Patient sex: M
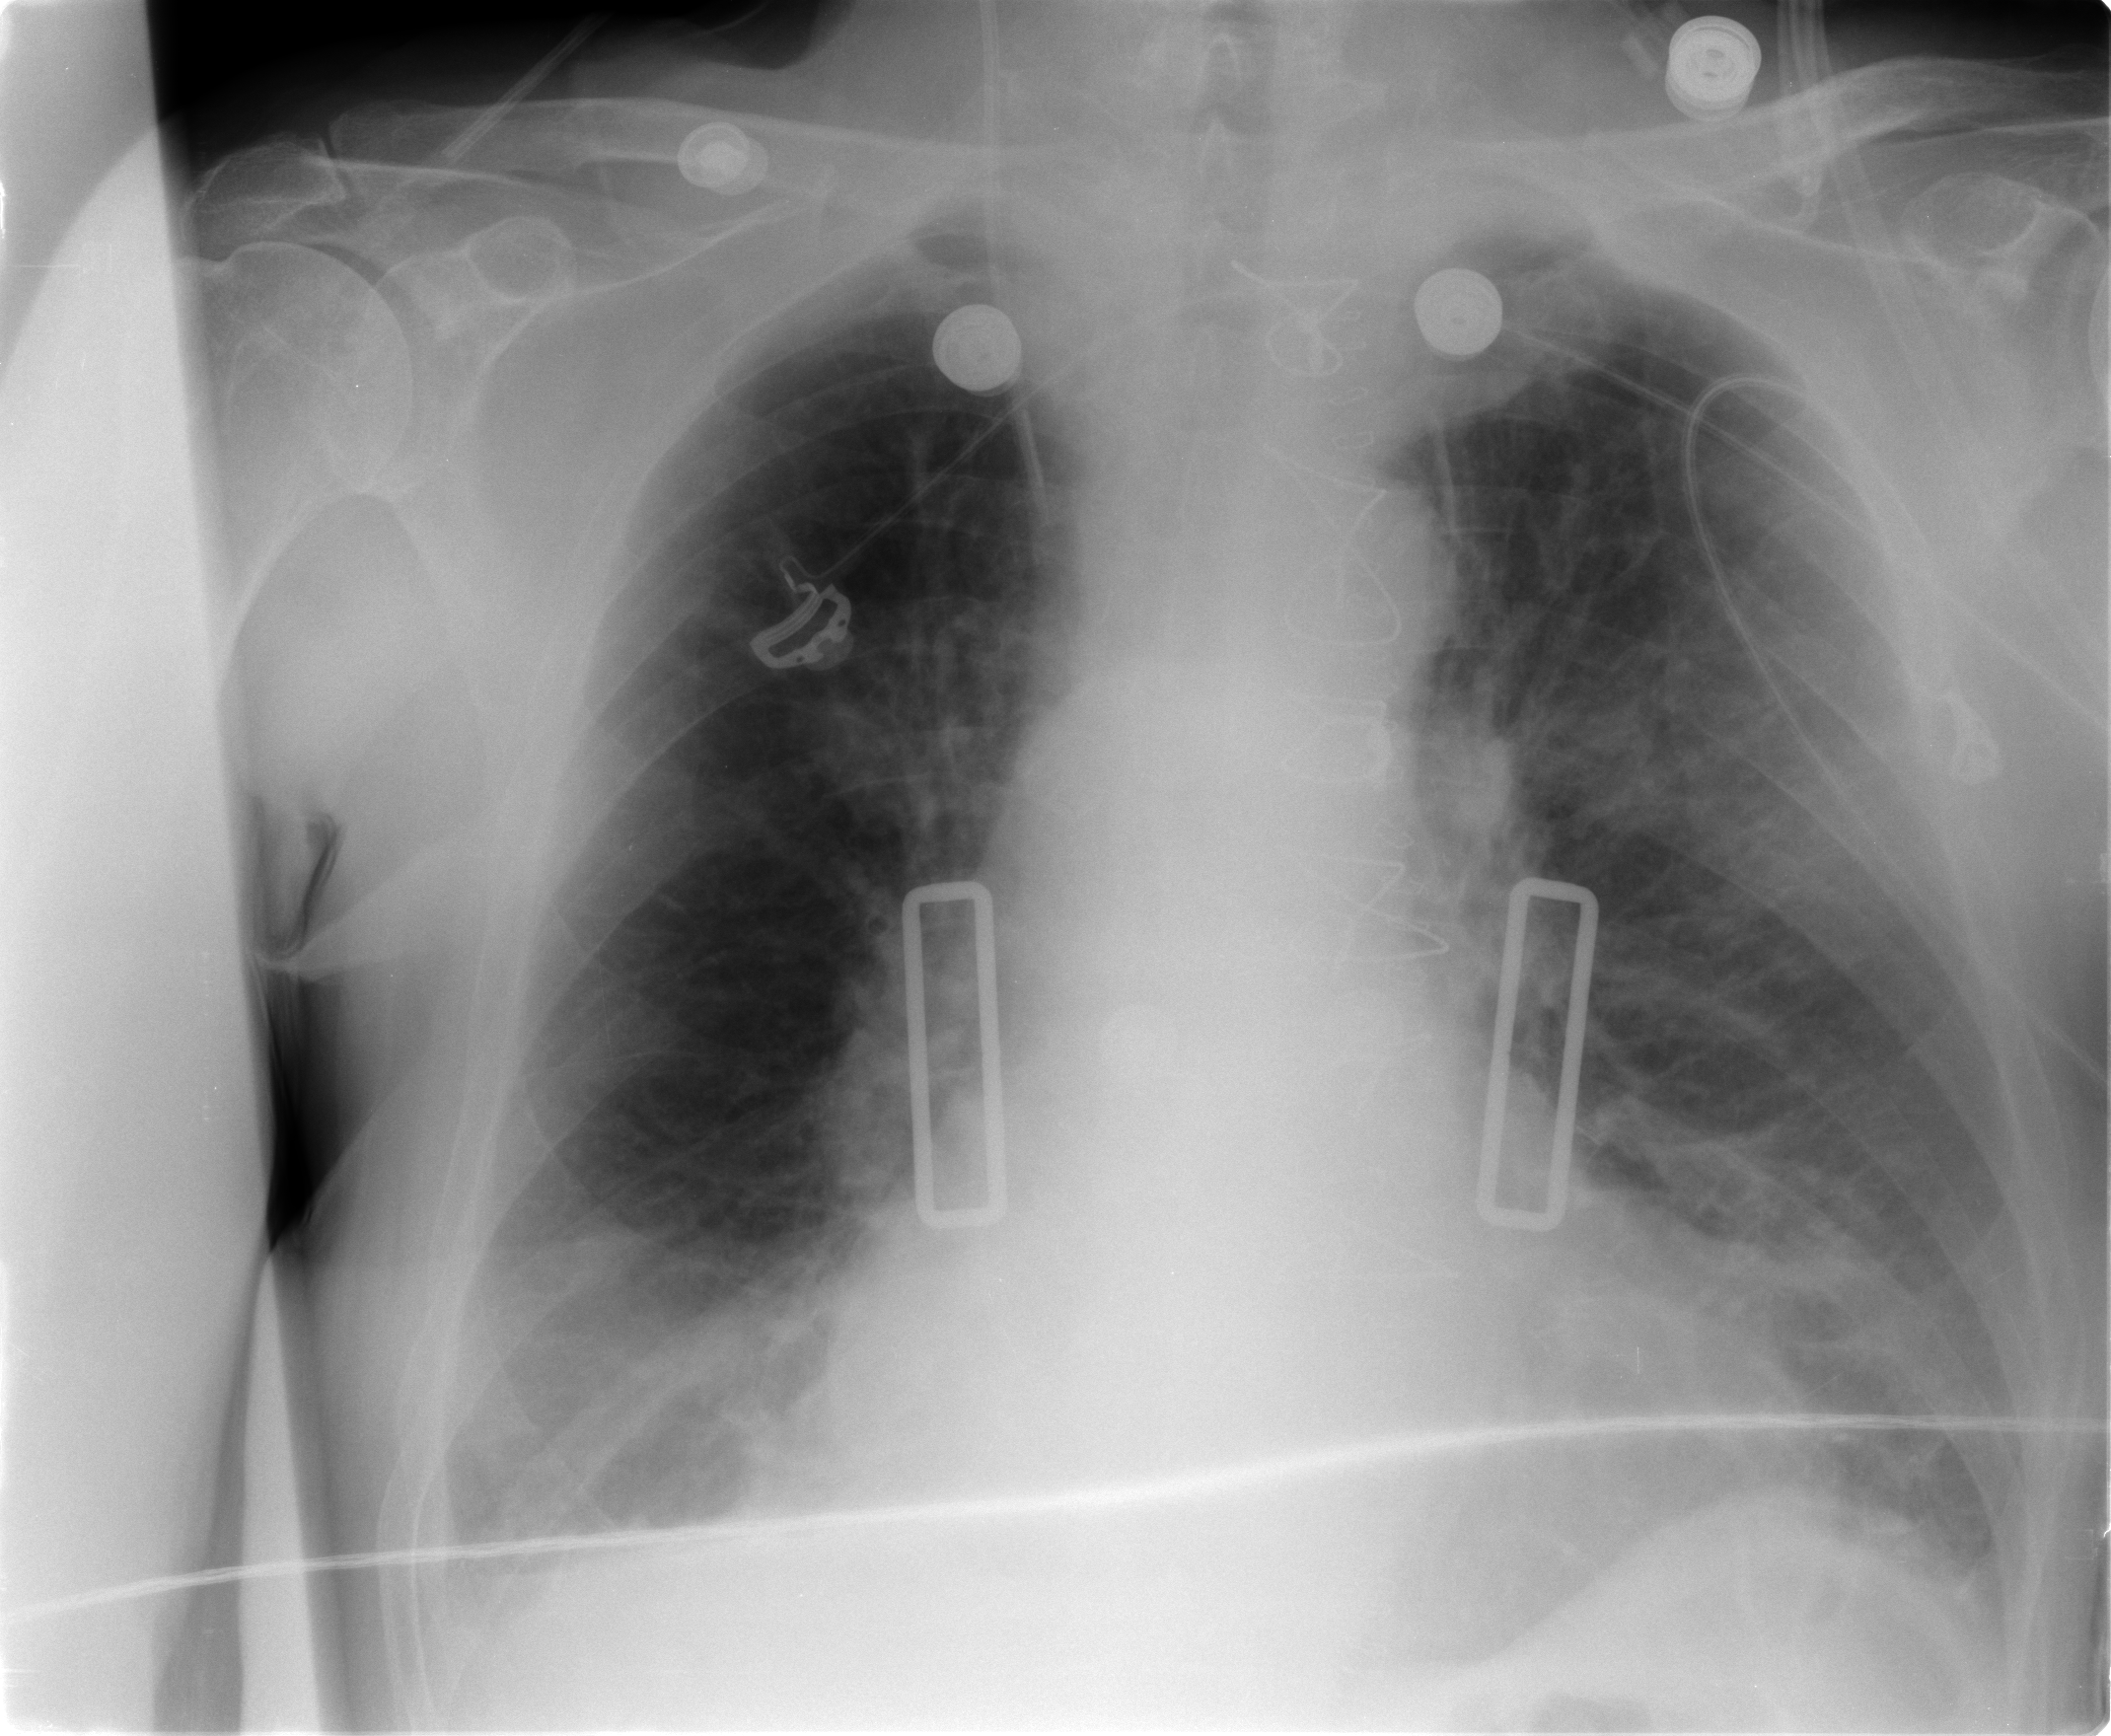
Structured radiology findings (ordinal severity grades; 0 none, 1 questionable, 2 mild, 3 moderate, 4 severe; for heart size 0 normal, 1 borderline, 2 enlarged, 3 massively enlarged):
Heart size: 2
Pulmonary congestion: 2
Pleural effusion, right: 1
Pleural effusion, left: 0
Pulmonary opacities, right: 0
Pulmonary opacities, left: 1
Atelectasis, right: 2
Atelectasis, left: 2